Interaction volume radius: 5 \u00c5
Interaction volume height: 10 \u00c5
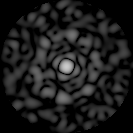
Disorder parameter: 0.869